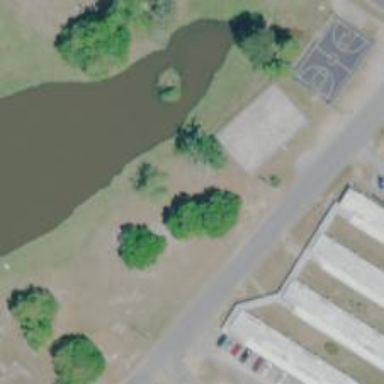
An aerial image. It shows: Disc golf basket.